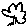
Label: tree